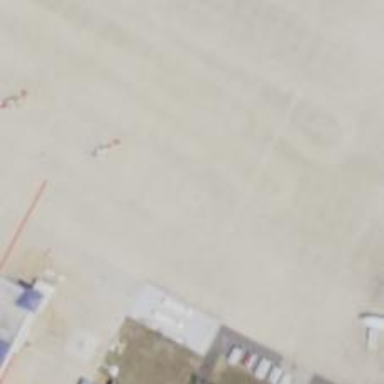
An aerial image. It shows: Image of helipad at airport.